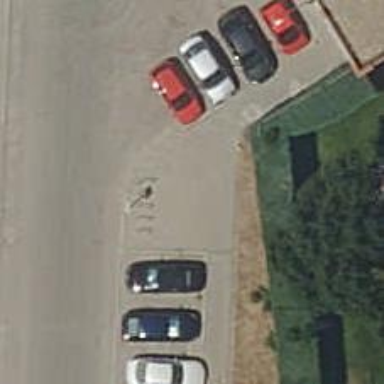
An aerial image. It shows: Bicycle parking area with stands available.